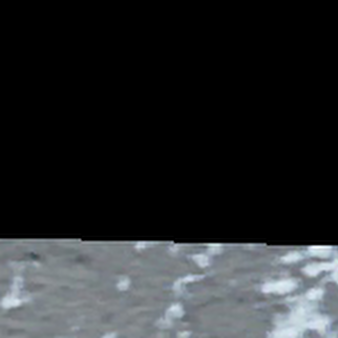
Label: other